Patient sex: M
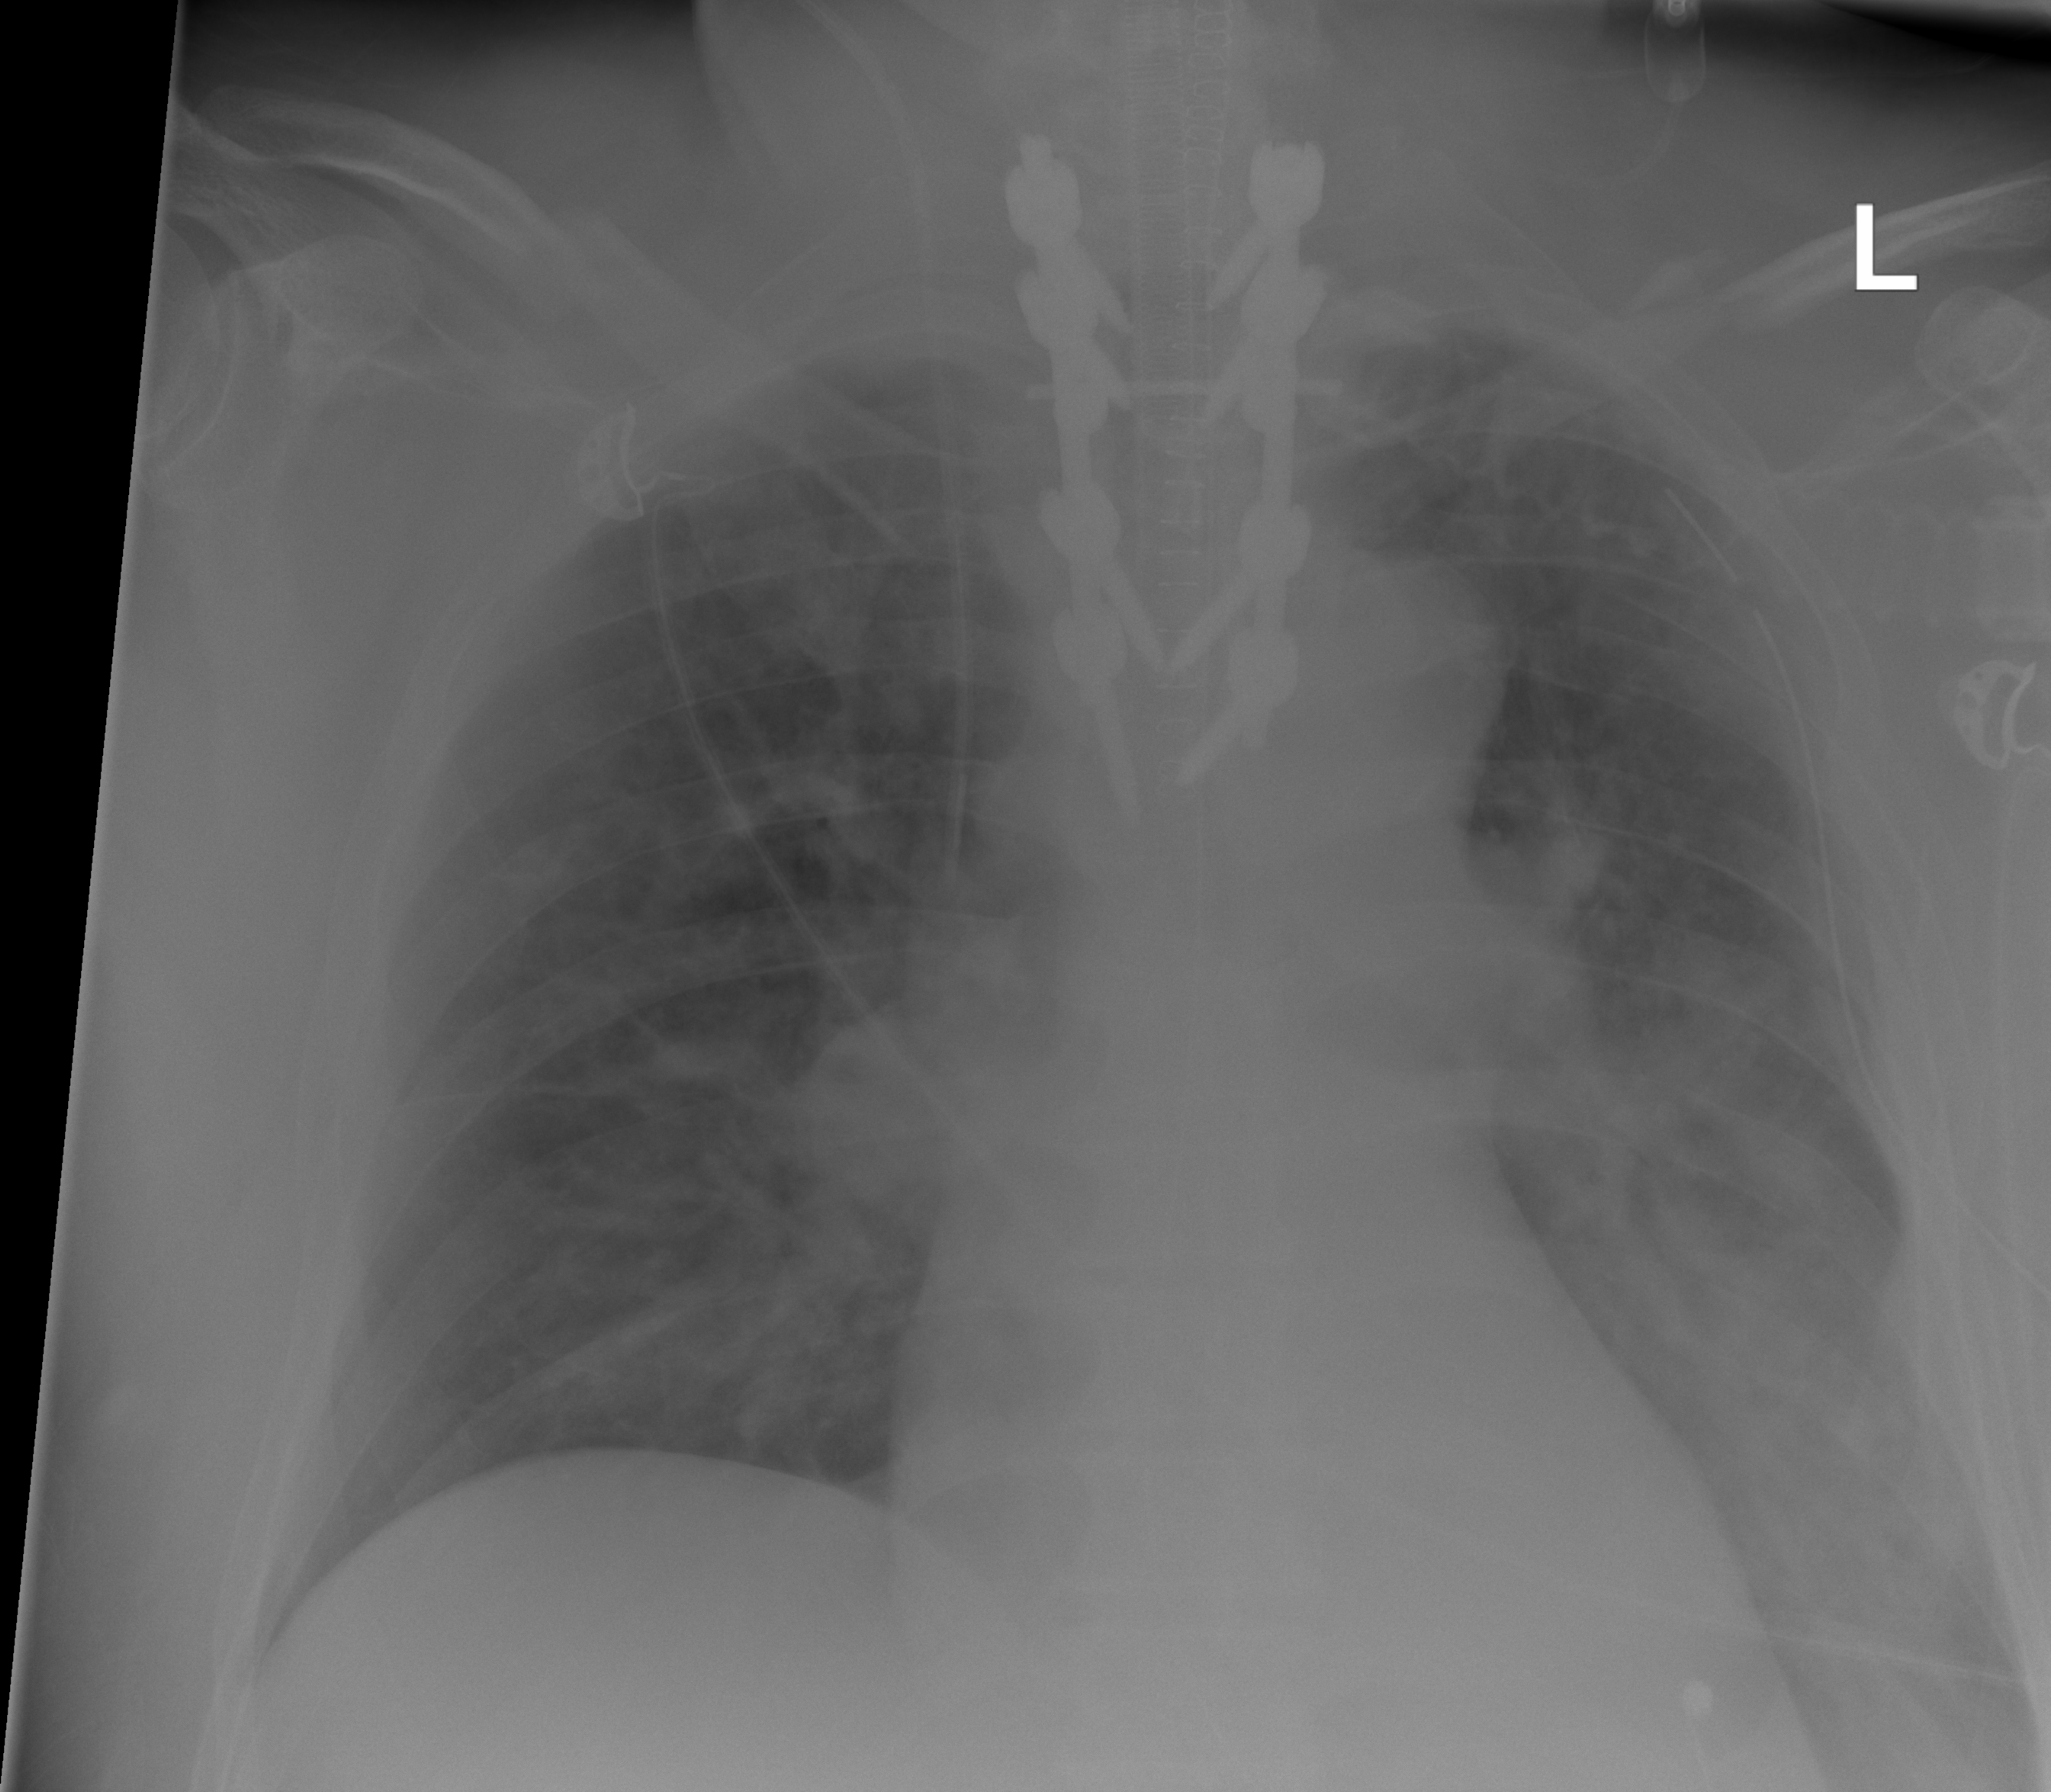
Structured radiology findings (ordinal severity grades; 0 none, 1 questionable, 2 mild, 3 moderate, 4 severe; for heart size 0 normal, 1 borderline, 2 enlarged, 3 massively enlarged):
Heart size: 0
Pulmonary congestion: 0
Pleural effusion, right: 0
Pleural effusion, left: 2
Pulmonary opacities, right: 0
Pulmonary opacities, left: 0
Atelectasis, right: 0
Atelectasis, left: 2